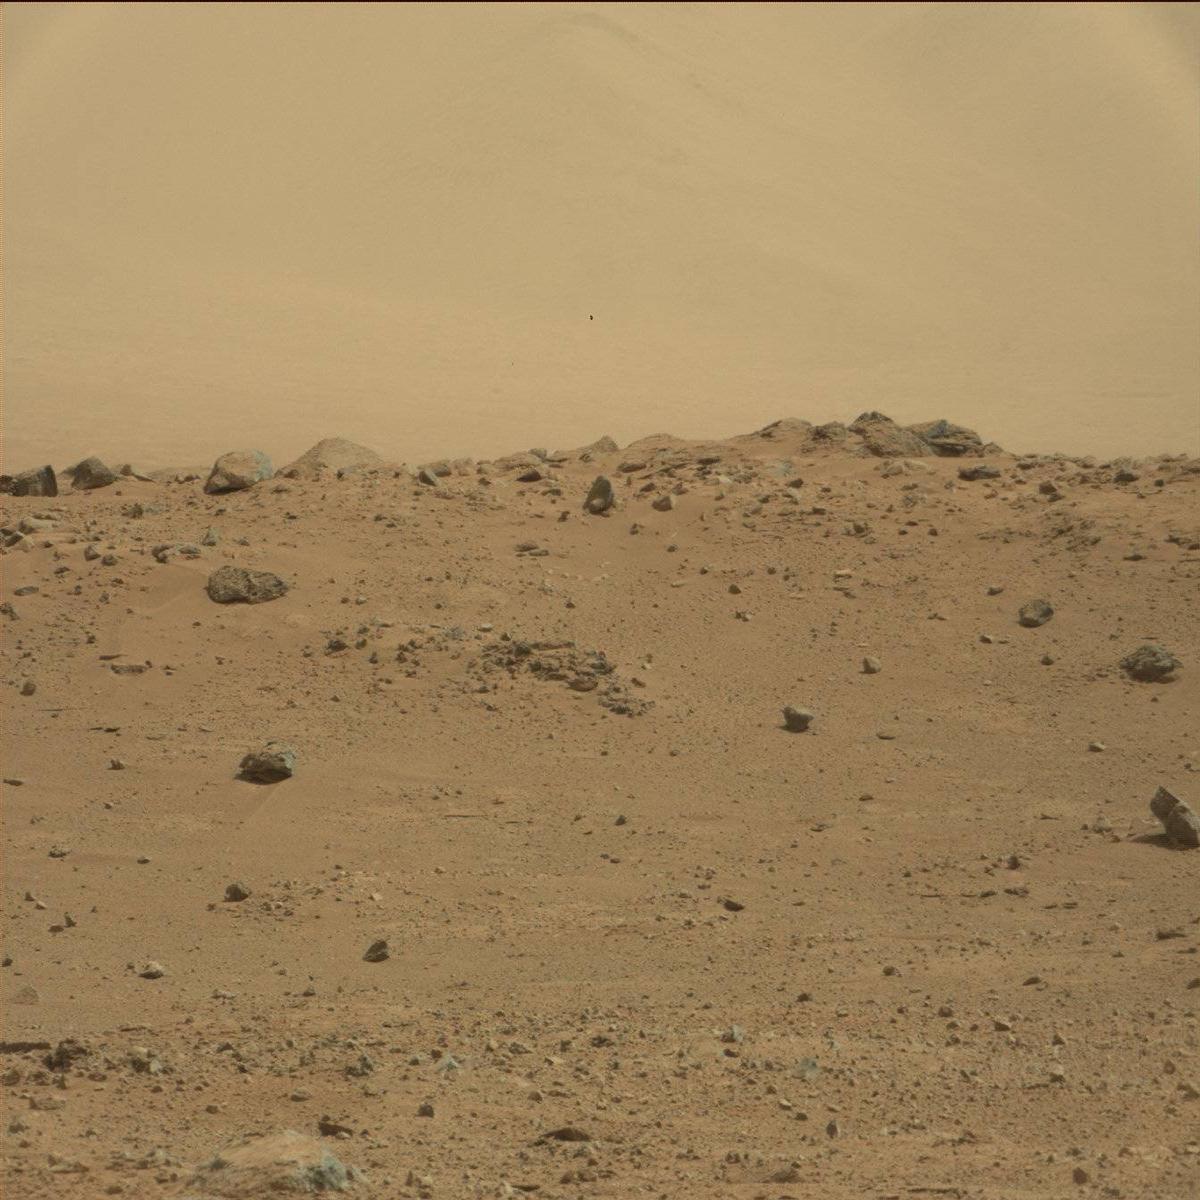
Terrain classes present: Bedrock, Ridge, Rock, Sand / Soil